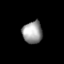
Tissue: skin
Cell type: Myeloid cells
Senescence score: 0.7557
Nuclear area (px): 431
Mean DAPI intensity: 154.877